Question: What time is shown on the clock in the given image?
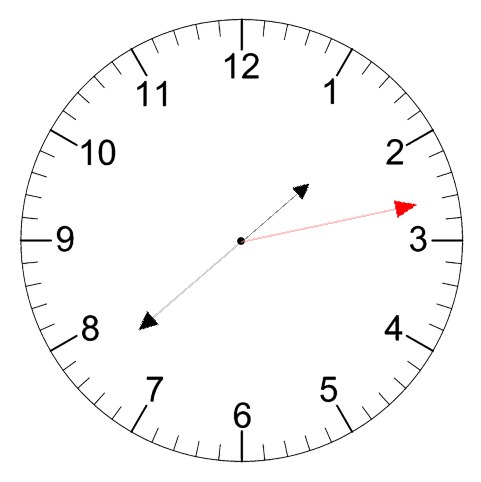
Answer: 01:38:13